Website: home-depot
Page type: customer-info-address
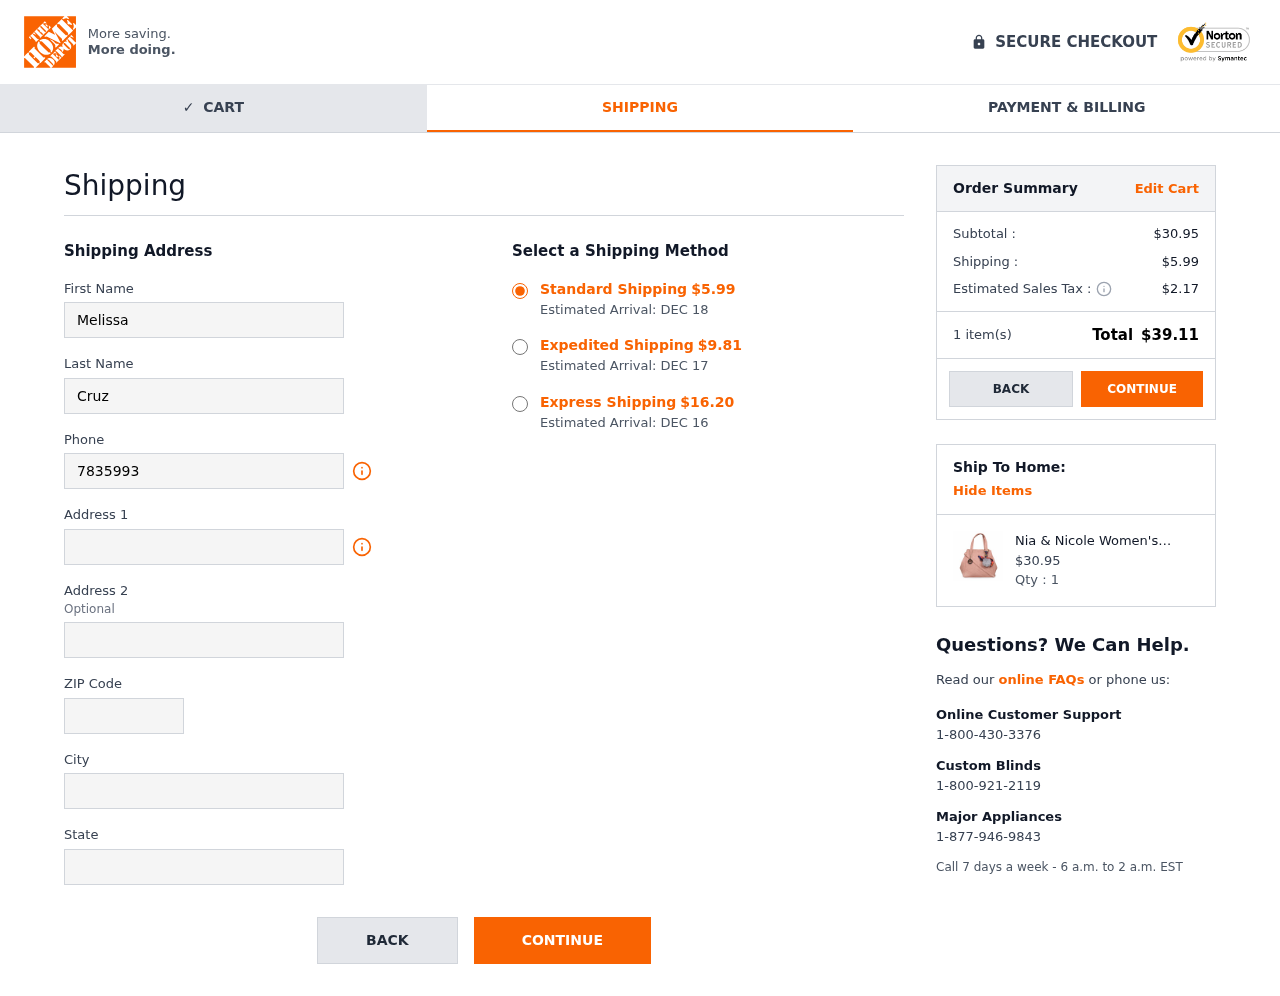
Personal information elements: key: PII_CITY
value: Velezfort
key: PII_FIRSTNAME
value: Melissa
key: PII_LASTNAME
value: Cruz
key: PII_PHONE
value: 7835993906
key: PII_POSTCODE
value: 68783
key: PII_STATE
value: Rhode Island
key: PII_STREET
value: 08316 Nicholson Valley
Product elements: key: PRODUCT1_NAME
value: Nia & Nicole Women's Handbag (Peach)
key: PRODUCT1_PRICE
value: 30.95
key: PRODUCT1_QUANTITY
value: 1
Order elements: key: ORDER_SHIPPING_COST
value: $5.99
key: ORDER_DELIVERY_DATE
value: Estimated Arrival: DEC 18
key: ORDER_SHIPPING_COST_EXPEDITED
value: $9.81
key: ORDER_DELIVERY_DATE_EXPEDITED
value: Estimated Arrival: DEC 17
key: ORDER_SHIPPING_COST_EXPRESS
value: $16.20
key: ORDER_DELIVERY_DATE_EXPRESS
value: Estimated Arrival: DEC 16
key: ORDER_SUBTOTAL
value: $30.95
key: ORDER_TAX
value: $2.17
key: ORDER_NUM_ITEMS
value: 1 item(s)
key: ORDER_TOTAL
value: $39.11